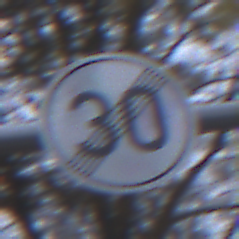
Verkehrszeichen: EndeGeschwindigkeit30
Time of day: MorningAfternoon
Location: Outdoor (Urban)
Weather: Overcast
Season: NotSpecified
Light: Natural